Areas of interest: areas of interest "Industrial Park"
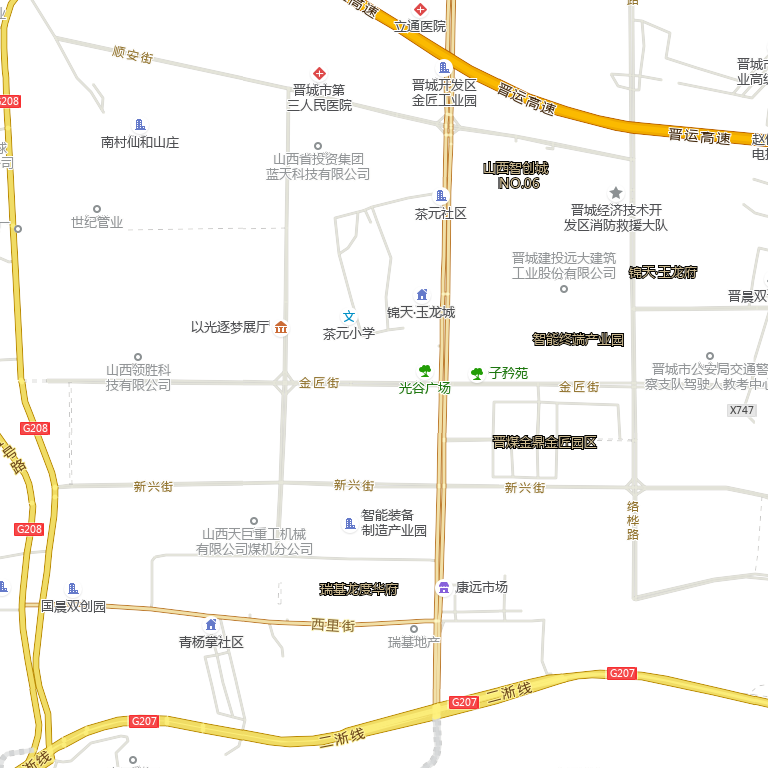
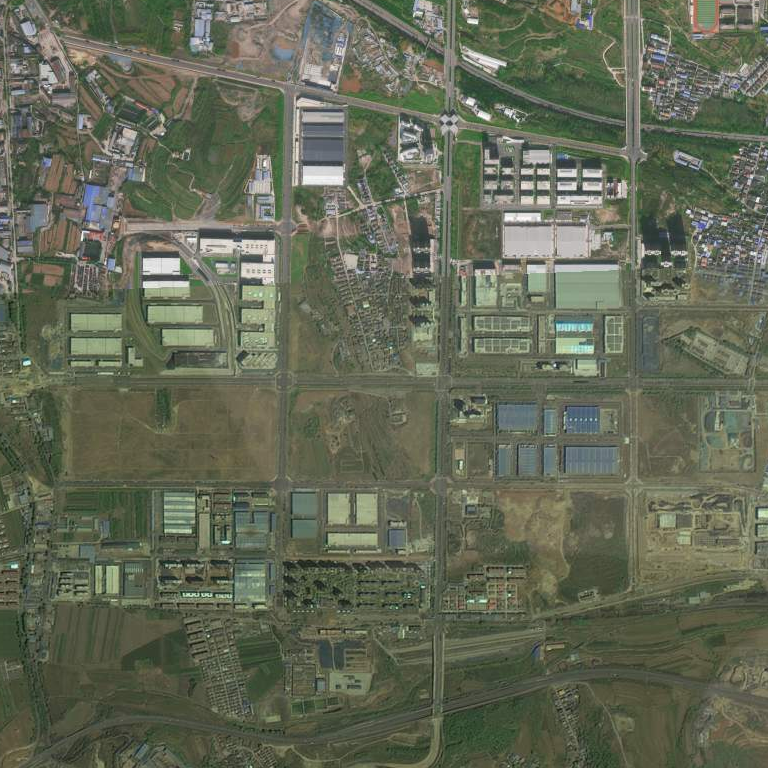